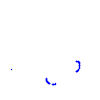
Particle: kaon